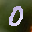
Label: 0